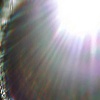
Label: sunburn